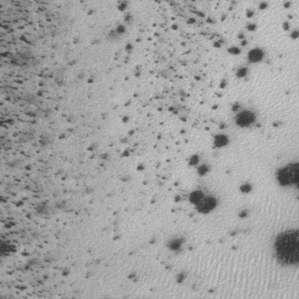
Label: frost